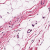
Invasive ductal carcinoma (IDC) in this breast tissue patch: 0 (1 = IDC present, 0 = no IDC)